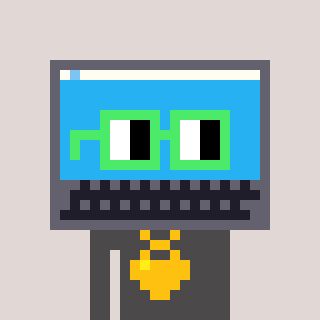
a pixel art character with square light green glasses, a laptop-shaped head and a grayscale-colored body on a warm background